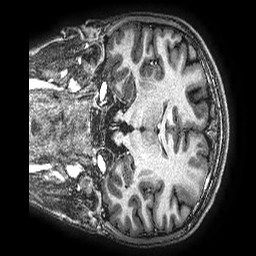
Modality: T1w
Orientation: coronal
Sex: male
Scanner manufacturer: ge
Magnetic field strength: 3 T
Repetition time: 0.00766 s
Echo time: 0.003476 s